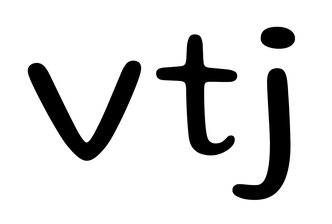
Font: Gluten_Light